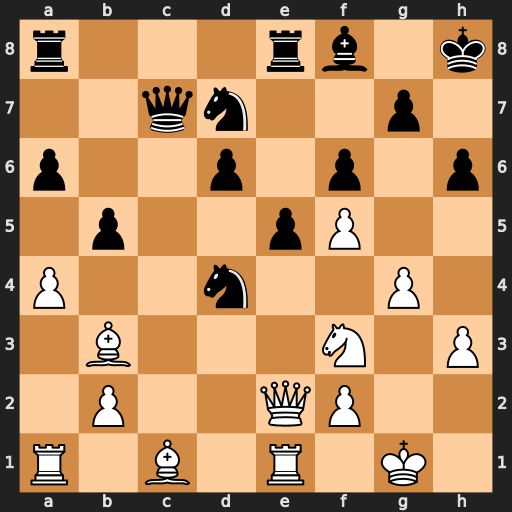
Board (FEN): r3rb1k/2qn2p1/p2p1p1p/1p2pP2/P2n2P1/1B3N1P/1P2QP2/R1B1R1K1
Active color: w
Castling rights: -
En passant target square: -
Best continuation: Nxd4 exd4 Qxe8 Rxe8 Rxe8